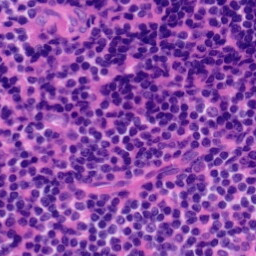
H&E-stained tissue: Tonsil